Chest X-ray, PA view. Patient: 64 years old, sex M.
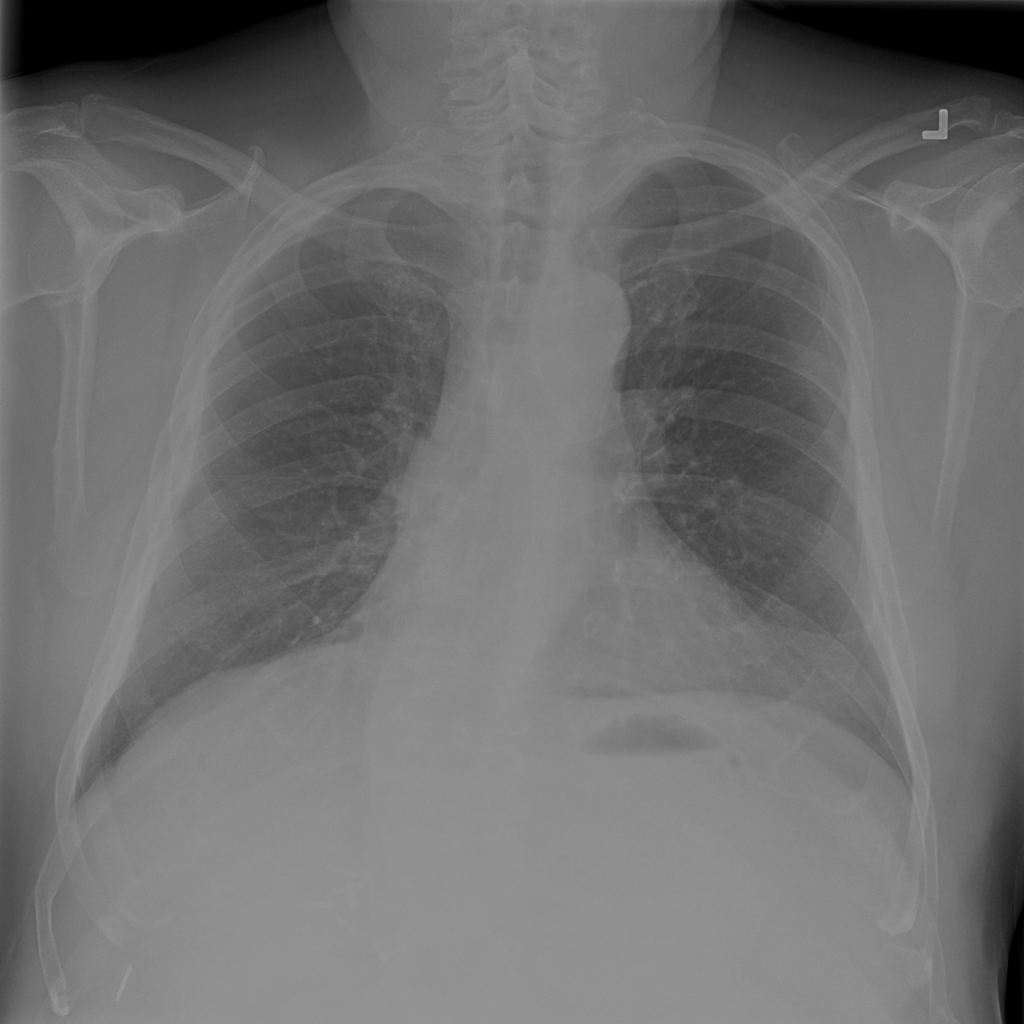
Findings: No Finding